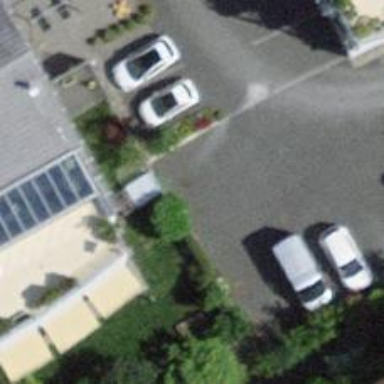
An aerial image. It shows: Parking entrance.